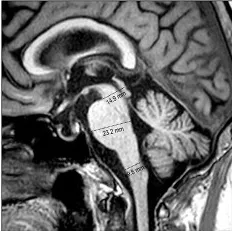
Brain MRI of the patient. (C) MRI performed after a minor head injury shows no prominent changes. The diameters of the brainstem sections were measured as the anteroposterior distance according to the method proposed by Yoshida et al.
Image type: radiology (mri)